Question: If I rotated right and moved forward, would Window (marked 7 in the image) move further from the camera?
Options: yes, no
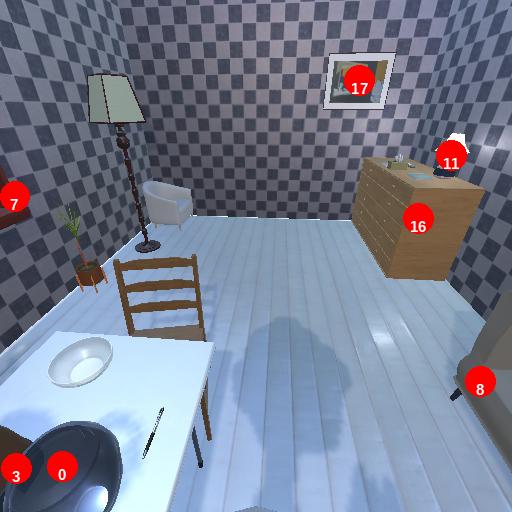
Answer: yes